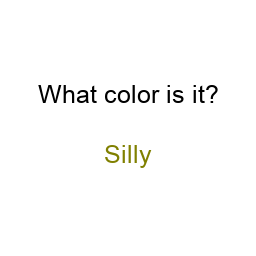
Color: olive
Background color: white
Question text color: black